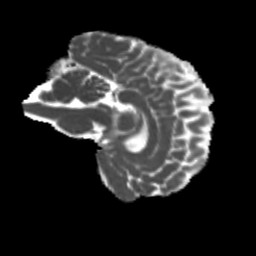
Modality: MD
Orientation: sagittal
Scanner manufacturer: siemens
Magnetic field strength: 3 T
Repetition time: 4 s
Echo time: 0.0594 s